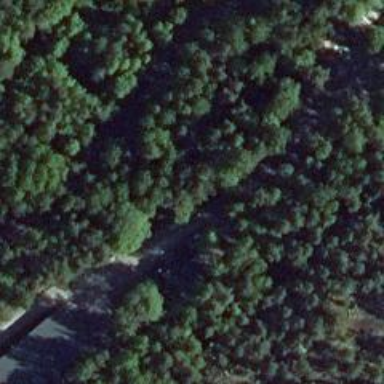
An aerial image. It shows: Mixed woodland with various types of leaves.